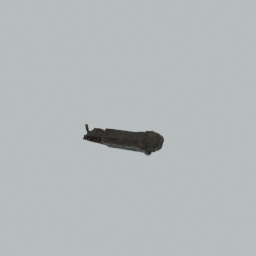
Label: architecture